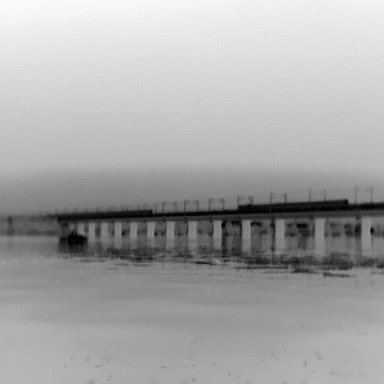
There is a warship in the infrared image.